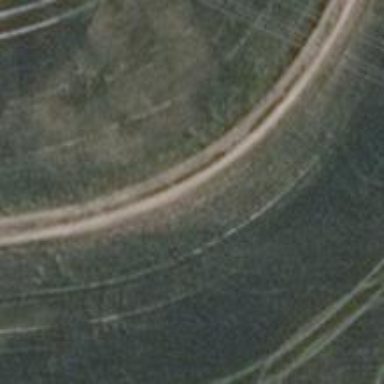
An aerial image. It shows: Gravel track with grade3 tracktype.